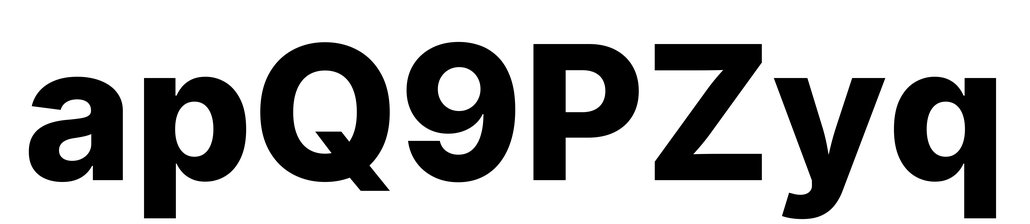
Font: Inter_ExtraBold